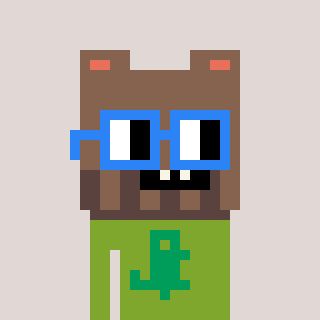
a pixel art character with square blue glasses, a bear-shaped head and a slimegreen-colored body on a warm background